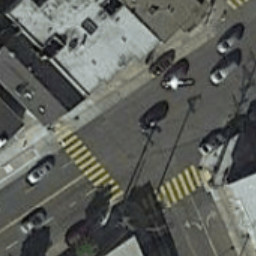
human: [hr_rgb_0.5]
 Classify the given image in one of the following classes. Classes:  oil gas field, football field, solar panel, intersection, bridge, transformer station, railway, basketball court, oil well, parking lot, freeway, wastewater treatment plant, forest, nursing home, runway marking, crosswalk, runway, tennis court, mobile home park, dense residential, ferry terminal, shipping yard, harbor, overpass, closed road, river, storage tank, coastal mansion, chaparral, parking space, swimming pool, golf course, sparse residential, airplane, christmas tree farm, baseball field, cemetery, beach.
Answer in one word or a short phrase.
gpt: crosswalk